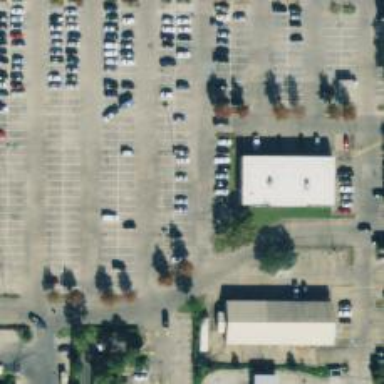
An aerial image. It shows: Parking space.